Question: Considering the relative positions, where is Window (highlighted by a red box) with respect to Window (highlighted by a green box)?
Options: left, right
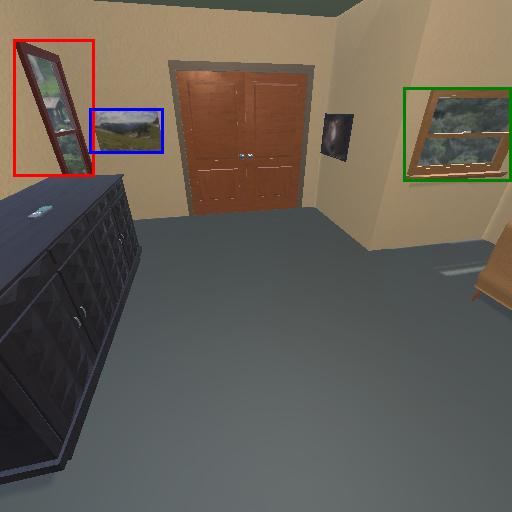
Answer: left